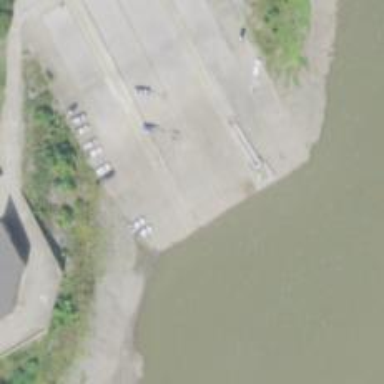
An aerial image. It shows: Slipway on leisure land.